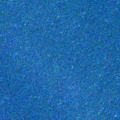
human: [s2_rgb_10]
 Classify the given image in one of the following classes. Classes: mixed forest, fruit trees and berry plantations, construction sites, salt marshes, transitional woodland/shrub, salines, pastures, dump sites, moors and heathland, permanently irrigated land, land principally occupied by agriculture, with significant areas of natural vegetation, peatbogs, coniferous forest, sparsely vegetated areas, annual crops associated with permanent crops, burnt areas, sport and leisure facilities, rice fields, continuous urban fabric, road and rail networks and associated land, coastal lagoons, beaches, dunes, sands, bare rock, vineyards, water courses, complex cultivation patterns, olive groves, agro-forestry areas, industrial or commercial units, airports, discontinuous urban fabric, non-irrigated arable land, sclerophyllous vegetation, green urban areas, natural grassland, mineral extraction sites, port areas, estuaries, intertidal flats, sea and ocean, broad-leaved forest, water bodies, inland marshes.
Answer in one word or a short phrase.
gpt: sea and ocean